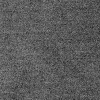
Atmospheric dust classification: dusty